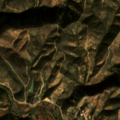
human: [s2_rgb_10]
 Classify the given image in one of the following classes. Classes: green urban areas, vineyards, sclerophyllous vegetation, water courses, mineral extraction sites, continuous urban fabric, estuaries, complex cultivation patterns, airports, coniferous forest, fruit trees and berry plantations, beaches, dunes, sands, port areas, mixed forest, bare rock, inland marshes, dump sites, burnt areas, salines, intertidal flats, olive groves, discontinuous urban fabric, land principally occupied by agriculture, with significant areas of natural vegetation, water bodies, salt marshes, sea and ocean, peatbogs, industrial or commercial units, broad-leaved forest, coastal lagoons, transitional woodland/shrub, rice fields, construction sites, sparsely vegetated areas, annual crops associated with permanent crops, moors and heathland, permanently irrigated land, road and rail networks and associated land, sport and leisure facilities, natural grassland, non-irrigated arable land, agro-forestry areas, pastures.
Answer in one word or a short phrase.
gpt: complex cultivation patterns, broad-leaved forest, sclerophyllous vegetation, transitional woodland/shrub